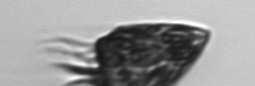
Label: Strombidium_morphotype2